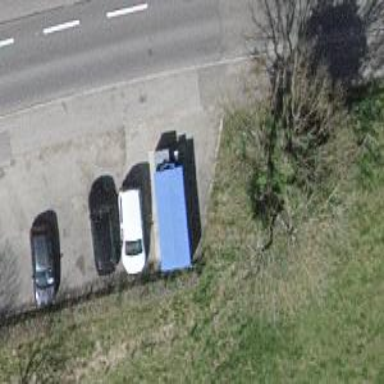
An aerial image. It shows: Recycling container at amenity designated for recycling.